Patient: sex M, age 62
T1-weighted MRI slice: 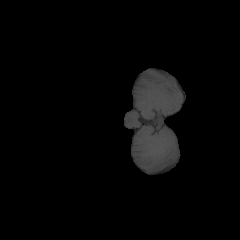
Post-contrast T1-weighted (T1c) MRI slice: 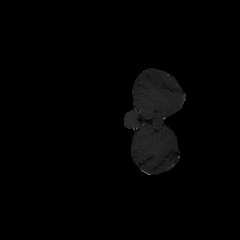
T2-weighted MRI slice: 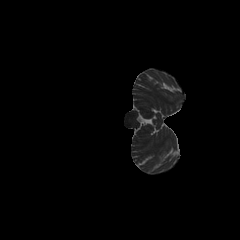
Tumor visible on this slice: no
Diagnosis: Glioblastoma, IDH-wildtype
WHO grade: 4